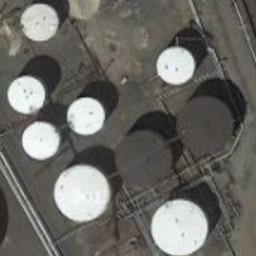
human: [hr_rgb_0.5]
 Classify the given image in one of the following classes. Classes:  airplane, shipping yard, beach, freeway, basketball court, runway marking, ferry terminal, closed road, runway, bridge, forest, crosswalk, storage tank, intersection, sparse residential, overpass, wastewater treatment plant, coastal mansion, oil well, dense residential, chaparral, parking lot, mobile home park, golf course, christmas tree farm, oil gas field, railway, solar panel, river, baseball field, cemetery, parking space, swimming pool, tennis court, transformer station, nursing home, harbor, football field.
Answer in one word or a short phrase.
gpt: storage tank